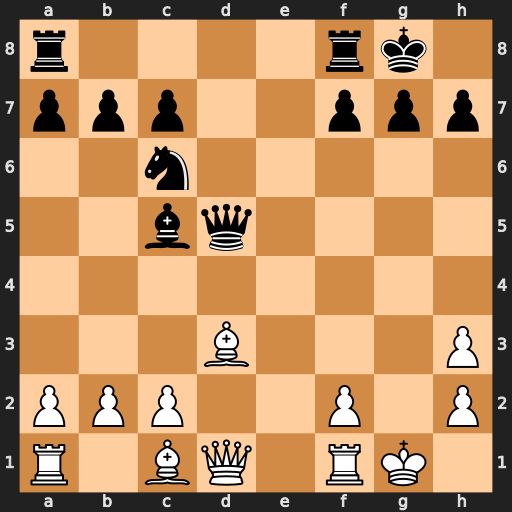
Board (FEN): r4rk1/ppp2ppp/2n5/2bq4/8/3B3P/PPP2P1P/R1BQ1RK1
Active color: w
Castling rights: -
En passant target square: -
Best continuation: Bxh7+ Kxh7 Qxd5